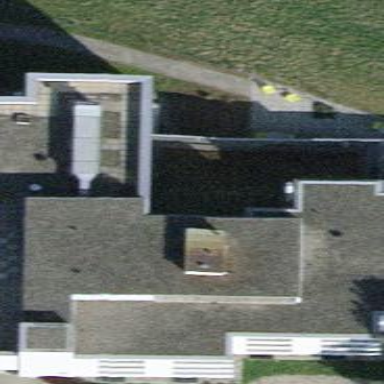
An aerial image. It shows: Building.